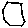
Label: hexagon